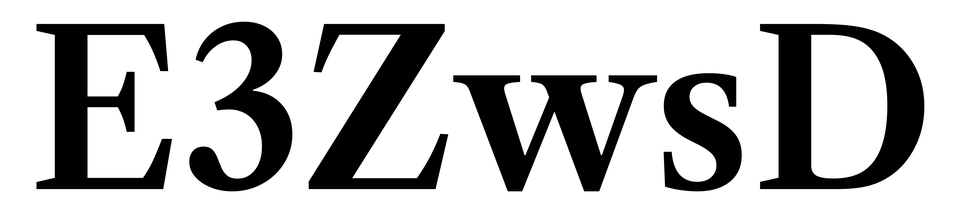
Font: LibreCaslonText_SemiBold